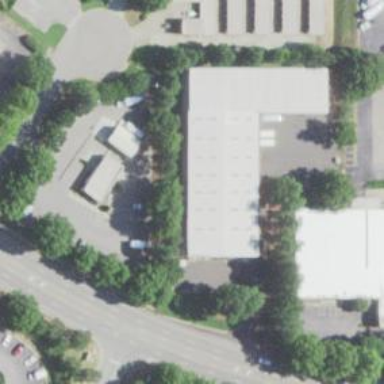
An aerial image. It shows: Commercial building.